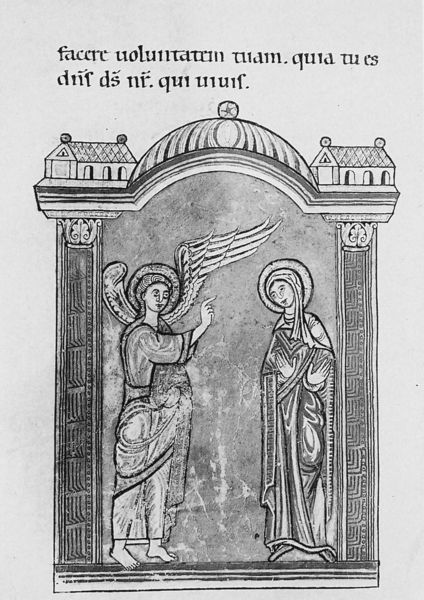
Titel: Sakramentar
Standort: Herkunftsort: Autun (EU - F)
Institution: Autun, Bibliothèque municipale
Schlagwörter: blätter, flügel, fuß, hand, mann, umhang, weiß, finger, frau, grau, schwarz, säule, säulen, zeichnung, dach, haus, gesichter, blicke, falten, federn, gesicht, rahmen, stein, bild, hände, häuser, auge, gewand, mantel, kreis, engel, ranken, beine, füße, schrift, bogen, pilaster, kirchen, arkade, buch, stern, druck, text, kapitelle, kapitell, buchdruck, heiligenschein, romanik, segen, heilige, empfangen, maria, erzengel, handschrift, verkündigung, botschaft, latein, glorie, gabriel, buchmalerei, facere, quara